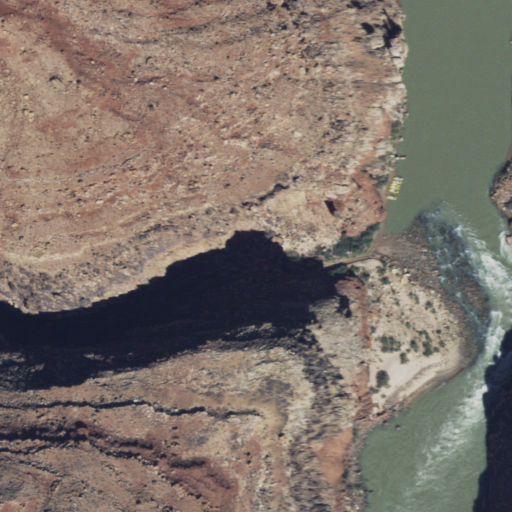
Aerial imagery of valley in Arizona named House Rock Valley containing shrub, open water, and barren land